Question: When i try to run the project it gives the following error due to lack of package
'''
The name 'SqlServerValueGenerationStrategy' does not exist in the current context
'''
I tried installing Microsoft.EntityFrameworkCore.SqlServer but visual studio acts like it wasnt installed.
Its look like installed and defined at my .csproj file.
'''
<Project Sdk="Microsoft.NET.Sdk.Web">
<PropertyGroup>
<TargetFramework>netcoreapp3.1</TargetFramework>
<CopyRefAssembliesToPublishDirectory>false</CopyRefAssembliesToPublishDirectory>
</PropertyGroup>
<ItemGroup>
<PackageReference Include="MailKit" Version="2.11.1" />
<PackageReference Include="Microsoft.AspNetCore.Identity" Version="2.2.0" />
<PackageReference Include="Microsoft.AspNetCore.Identity.EntityFrameworkCore" Version="3.1.5" />
<PackageReference Include="Microsoft.EntityFrameworkCore.Relational" Version="3.1.15" />
<PackageReference Include="Microsoft.EntityFrameworkCore.SqlServer" Version="3.1.15" />
<PackageReference Include="NLog.Extensions.Logging" Version="1.6.0" />
<PackageReference Include="Microsoft.AspNetCore.Mvc.Razor.RuntimeCompilation" Version="3.1.4" />
<PackageReference Include="Microsoft.Bcl.HashCode" Version="1.1.1" />
<PackageReference Include="Microsoft.EntityFrameworkCore" Version="3.1.15" />
<PackageReference Include="Microsoft.EntityFrameworkCore.Design" Version="3.1.15">
<PrivateAssets>all</PrivateAssets>
<IncludeAssets>runtime; build; native; contentfiles; analyzers; buildtransitive</IncludeAssets>
</PackageReference>
<PackageReference Include="Microsoft.EntityFrameworkCore.Tools" Version="3.1.15">
<PrivateAssets>all</PrivateAssets>
<IncludeAssets>runtime; build; native; contentfiles; analyzers; buildtransitive</IncludeAssets>
</PackageReference>
<PackageReference Include="Microsoft.Extensions.Identity.Core" Version="3.1.15" />
<PackageReference Include="Microsoft.VisualStudio.Web.CodeGeneration" Version="3.1.5" />
<PackageReference Include="Microsoft.VisualStudio.Web.CodeGeneration.Design" Version="3.1.5" />
<PackageReference Include="Microsoft.VisualStudio.Web.CodeGenerators.Mvc" Version="3.1.5" />
<PackageReference Include="NLog" Version="4.6.7" />
<PackageReference Include="NLog.Web.AspNetCore" Version="4.14.0" />
<PackageReference Include="Novell.Directory.Ldap.NETStandard" Version="3.6.0" />
</ItemGroup>
<ItemGroup>
<Content Update="nlog.config" CopyToOutputDirectory="PreserveNewest" />
</ItemGroup>
</Project>
'''
Do you have any ideas to help?

Thanks for your help, I can't move forward.
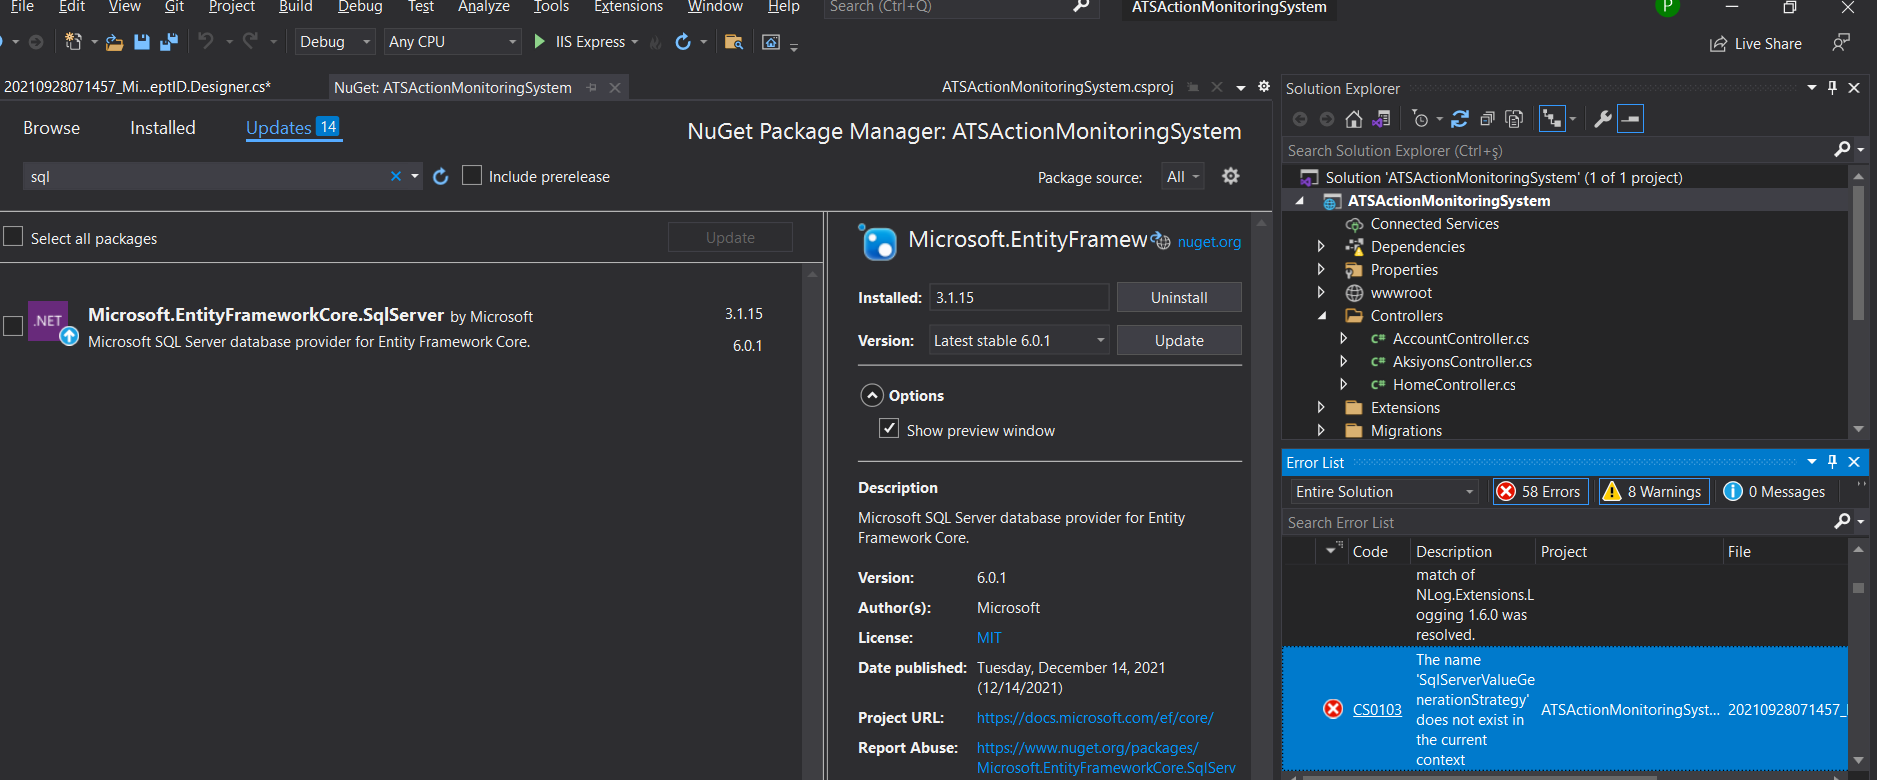
Answer: Deleting and re-installing all of the packages just solved my problem.